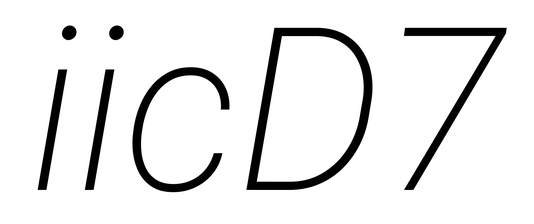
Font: Roboto-Italic_ExtraLight_Italic